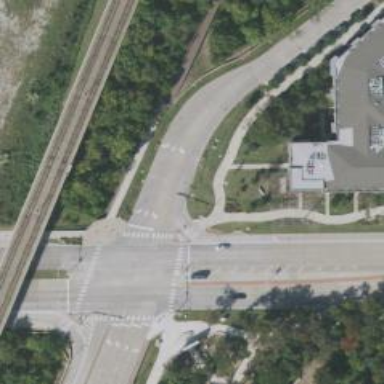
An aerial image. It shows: Tertiary road with separate sidewalk.